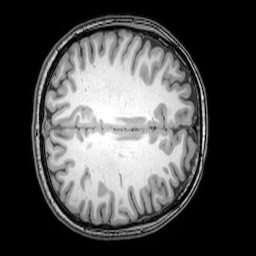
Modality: T1w
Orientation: axial
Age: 26
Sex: female
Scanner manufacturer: philips
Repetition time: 0.008155 s
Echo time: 0.00374 s